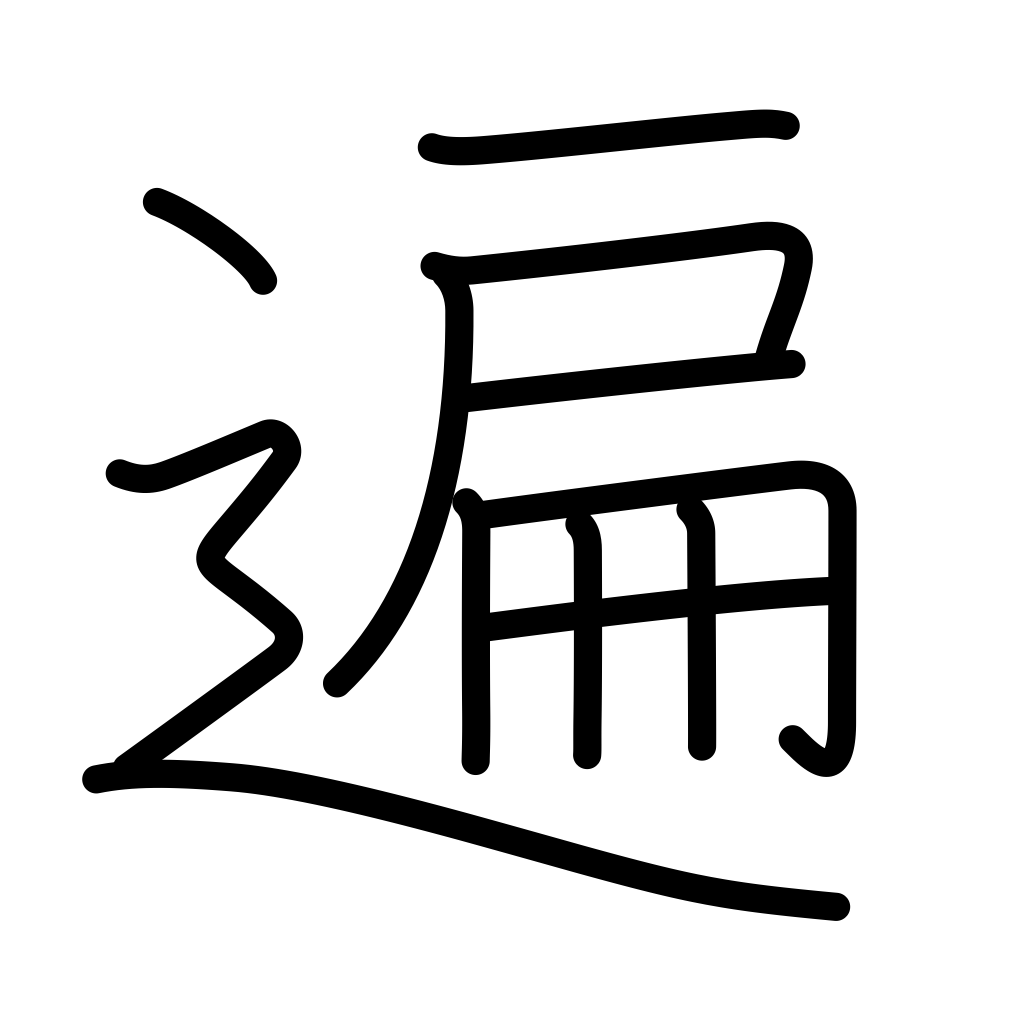
Meaning: everywhere, times, widely, generally